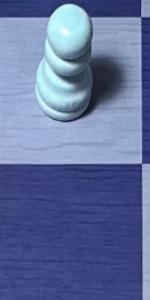
Label: Empty